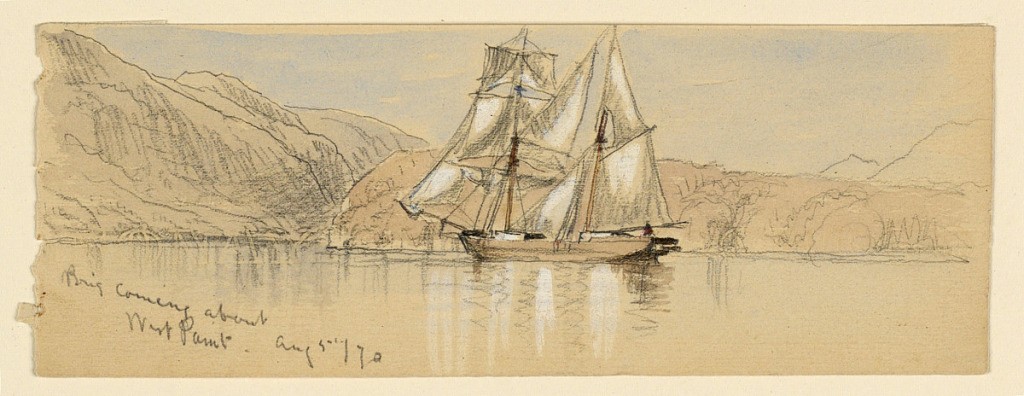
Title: Brig Coming About, West Point
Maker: Samuel Colman, American, 1832–1920
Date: August 5, 1870
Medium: Brush and watercolor, gouache, graphite on paper
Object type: Drawing
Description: A brig sailing the Hudson, with hills and mountains in the rear.